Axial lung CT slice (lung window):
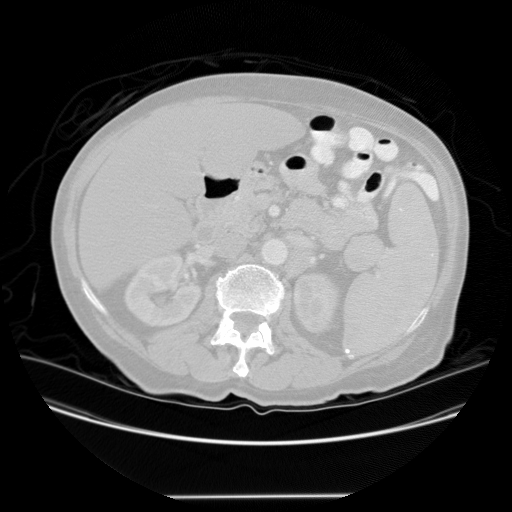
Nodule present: no